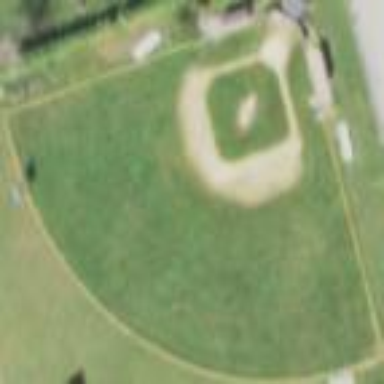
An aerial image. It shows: Baseball pitch for leisure land.